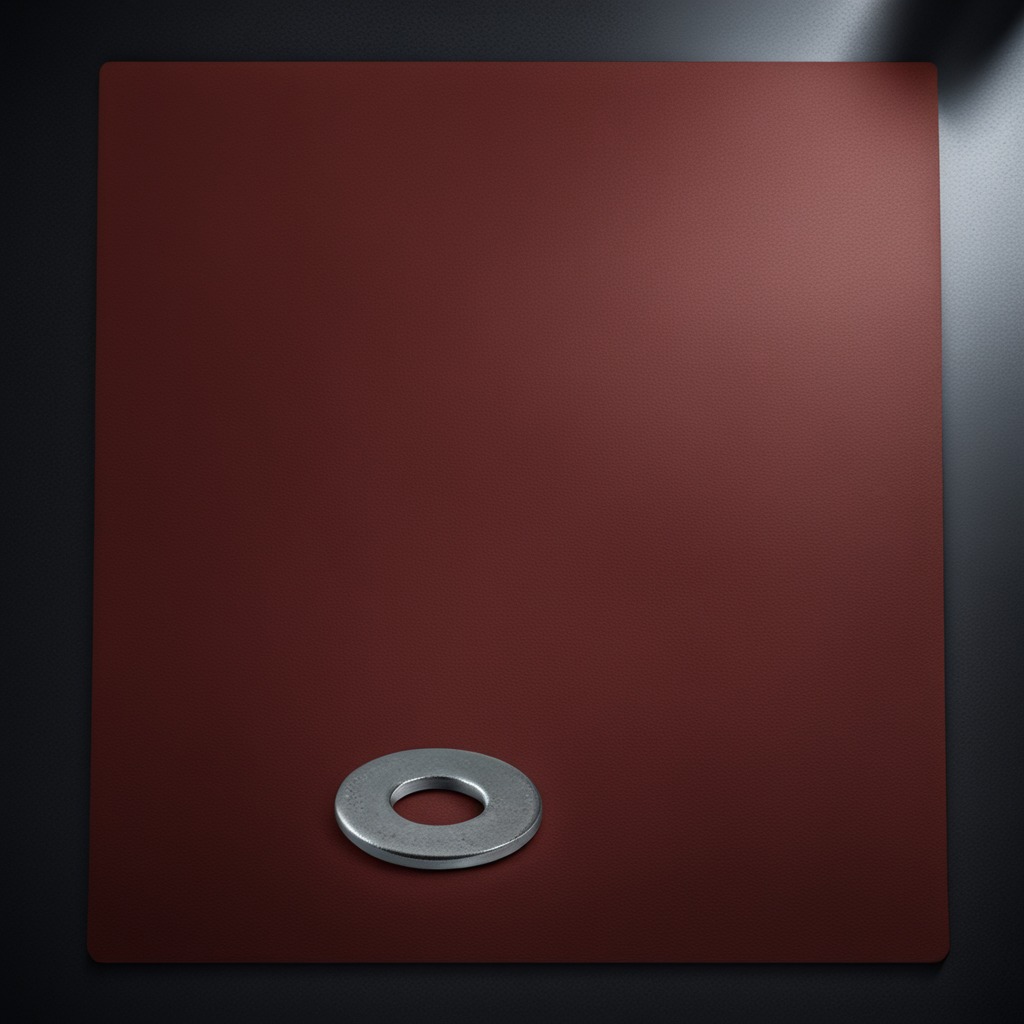
A flat metal washer lies on a clean granite tabletop covered with a red rubber mat inside a workshop at night dim ambient light soft shadows worn but beneath the mat